Chest X-ray. View position: PA
Patient age: 21
Patient sex: M
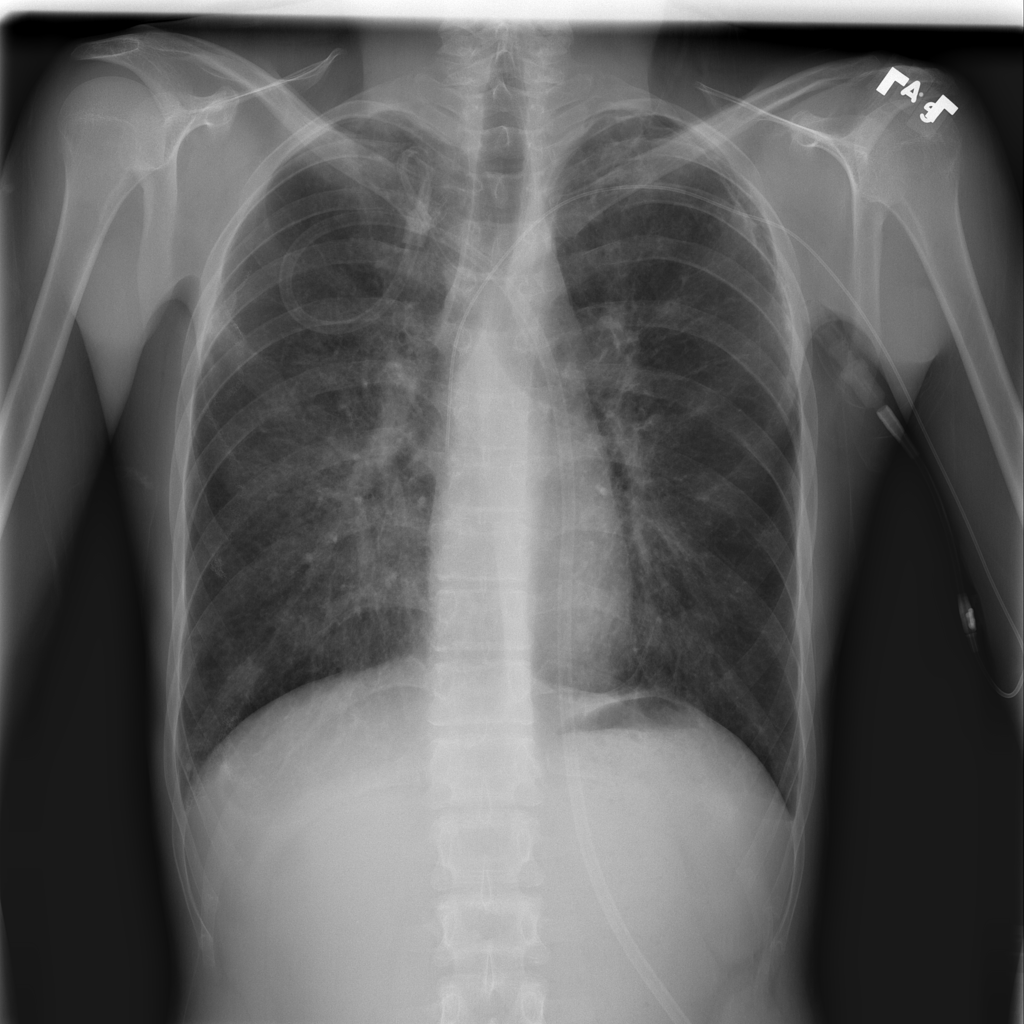
Finding: Pneumothorax